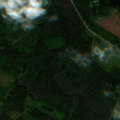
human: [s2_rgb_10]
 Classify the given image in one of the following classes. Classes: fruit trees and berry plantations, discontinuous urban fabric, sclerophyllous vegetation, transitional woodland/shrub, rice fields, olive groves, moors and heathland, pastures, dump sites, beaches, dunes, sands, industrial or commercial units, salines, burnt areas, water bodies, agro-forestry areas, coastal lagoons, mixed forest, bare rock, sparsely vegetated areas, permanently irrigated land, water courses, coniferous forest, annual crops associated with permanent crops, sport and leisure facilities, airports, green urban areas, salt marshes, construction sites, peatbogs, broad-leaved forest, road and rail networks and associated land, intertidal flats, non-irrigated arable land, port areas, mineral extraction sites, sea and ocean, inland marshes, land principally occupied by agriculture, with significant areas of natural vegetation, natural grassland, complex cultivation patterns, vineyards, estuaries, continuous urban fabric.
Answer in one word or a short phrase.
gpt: coniferous forest, mixed forest, transitional woodland/shrub